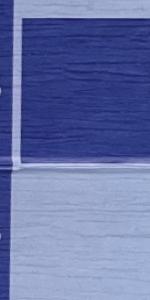
Label: Empty